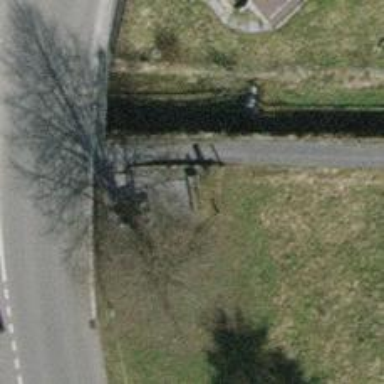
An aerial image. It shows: Bench for seating.